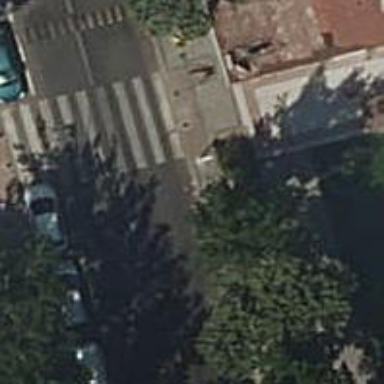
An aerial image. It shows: Bollard barrier.